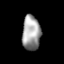
Tissue: lung
Cell type: Myeloid cells
Senescence score: 0.5771
Nuclear area (px): 619
Mean DAPI intensity: 159.796